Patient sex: M
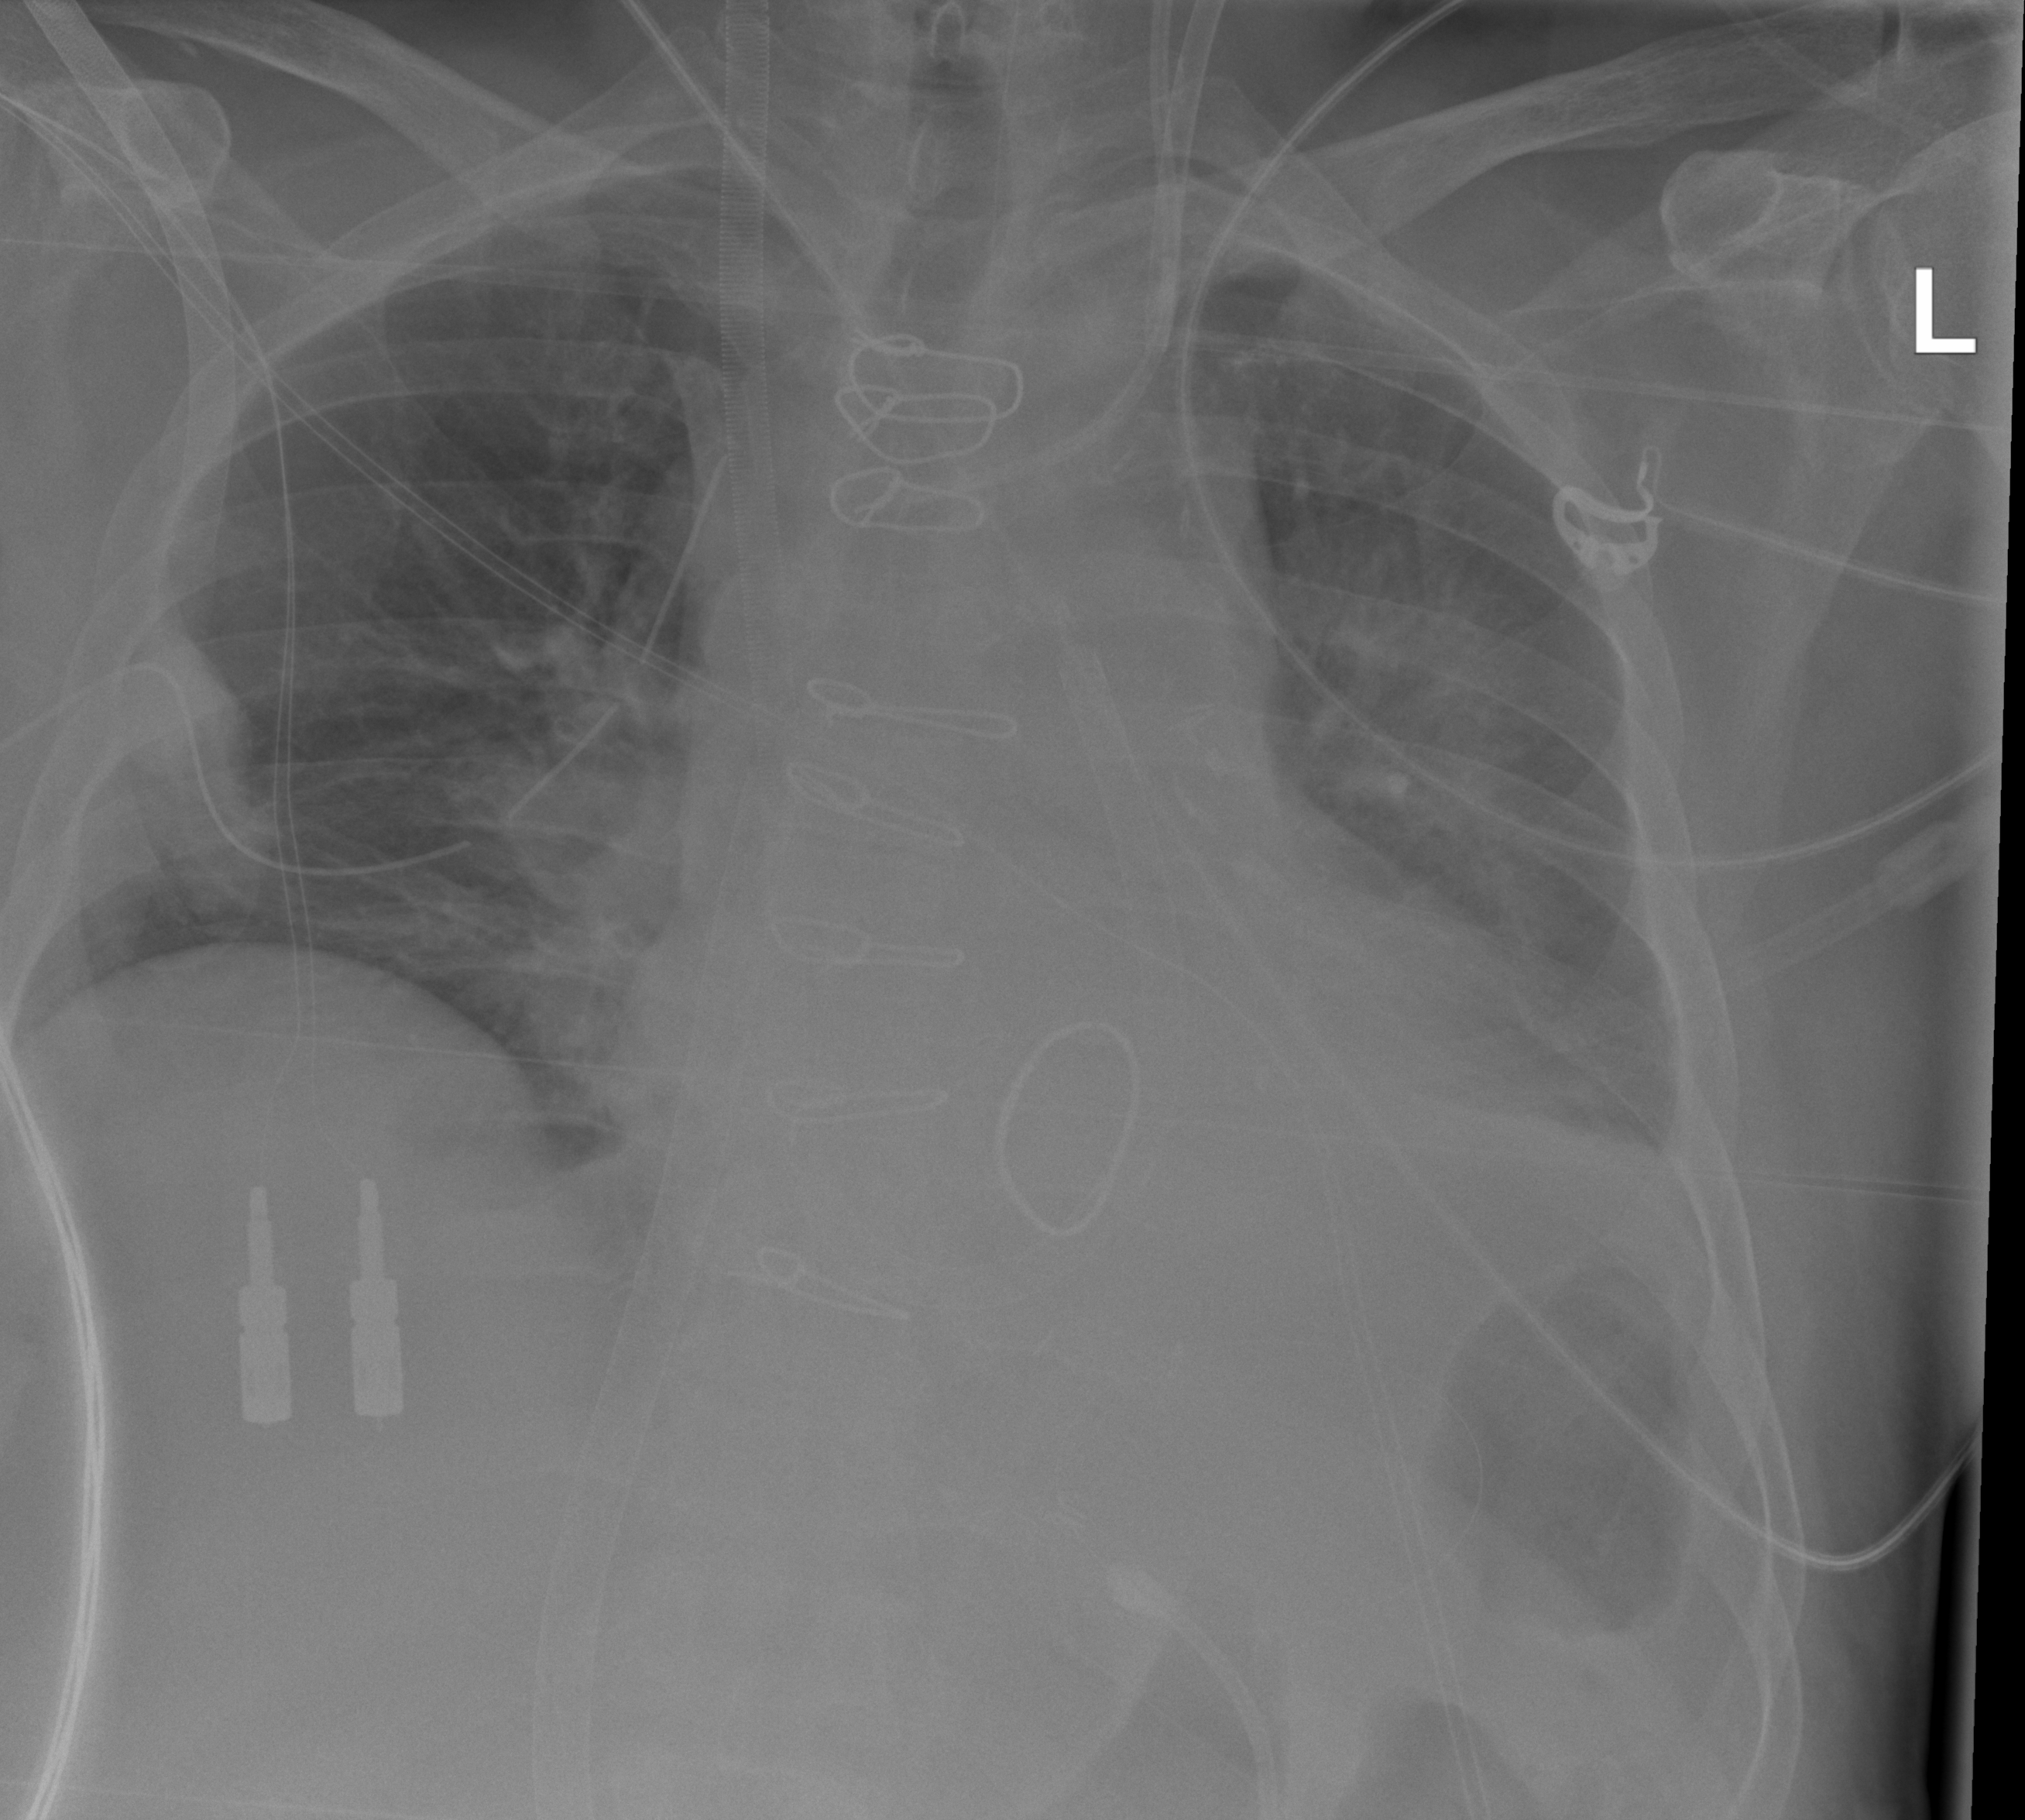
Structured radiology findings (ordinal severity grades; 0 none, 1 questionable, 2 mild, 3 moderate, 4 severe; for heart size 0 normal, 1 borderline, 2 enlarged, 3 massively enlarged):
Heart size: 2
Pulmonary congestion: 3
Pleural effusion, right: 1
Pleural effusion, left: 2
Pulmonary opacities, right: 1
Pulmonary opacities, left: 1
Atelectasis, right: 2
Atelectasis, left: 2